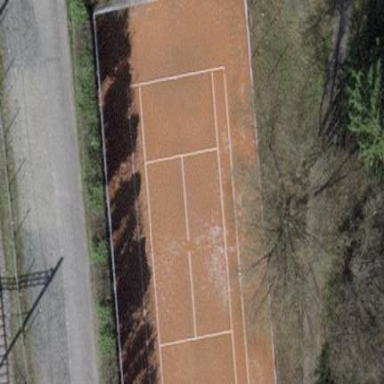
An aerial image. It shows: Sandy tennis court in leisure land pitch.